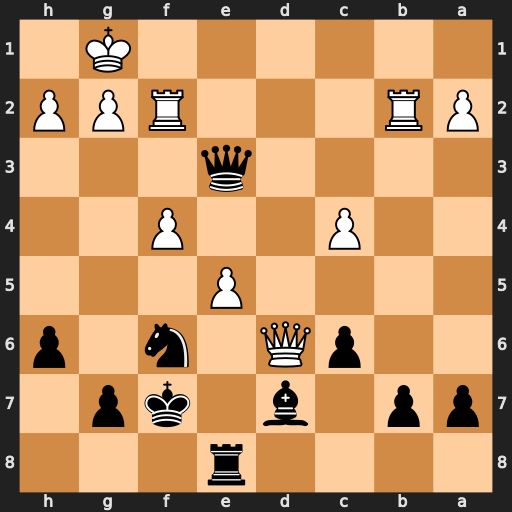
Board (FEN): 4r3/pp1b1kp1/2pQ1n1p/4P3/2P2P2/4q3/PR3RPP/6K1
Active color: b
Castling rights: -
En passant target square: -
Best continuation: Qc1+ Rf1 Qxb2